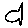
Label: fish